Question: I am using VB WebBrowser control to view specific web pages and screen shot it that have embedded div that displays table with lots of data rows, depending on the screen height a scroll bar of the div displays to scroll the data inside the div containing the table of data. Is there a way that I can automatically resize the WebBrowser Height to diaplay all the div/table data and to force remove the scrollbars of the div. The main purpose of this is to take a screen shot of the web browser whole page.
If I use a preset height for the web browser height, some pages have small amount of data in the div/table and show a long white empty area.

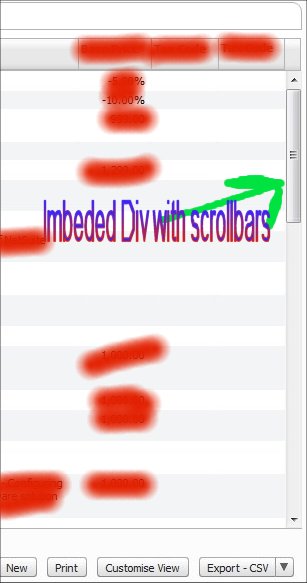
Answer: Here is the solution in VB6 which you can do it in any language, 'div__body' is the element with the contents:
'''
If Not htmlDoc.getElementById("div__body") Is Nothing Then
Set htmDiv = htmlDoc.getElementById("div__body")
If htmDiv.scrollHeight > htmDiv.clientHeight Then
WebBrowser.Height = WebBrowser.Height + PixelsToTwipsX(htmDiv.scrollHeight - htmDiv.clientHeight)
End If
End If
'''